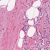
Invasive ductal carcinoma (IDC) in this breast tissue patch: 0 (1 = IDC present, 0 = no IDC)